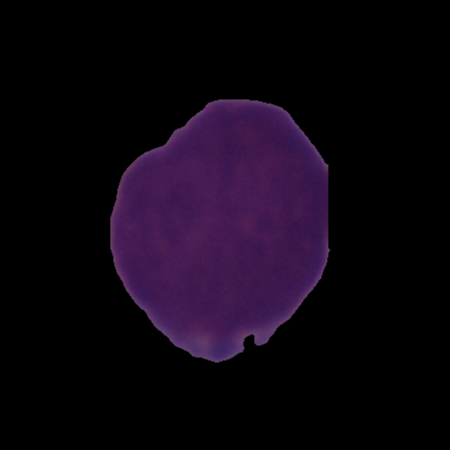
Label: cancer